Question: What is the circled part of the application called?
How can I get rid of it?
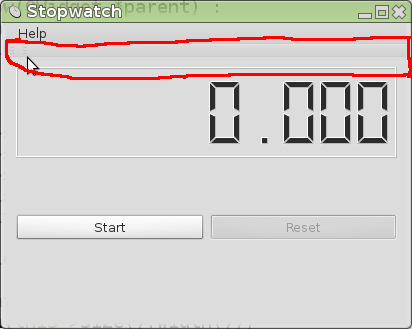
Answer: It is default toolbar (It is created automatically if your mainwidget is QMainWindow and you have ui form with it). To get rid of it, do something like this:
look at class diagram, when editing your *.ui file and remove 'QToolBar', named 'mainToolBar' by default, like here -.
or you can use 'void QMainWindow::removeToolBar ( QToolBar * toolbar )' - <URL>
or you can just hide through css or any means possible ( mainToolBar->hide() )
'''
mainWindow->setStyleSheet( "QMenuBar { border: none } QToolBar { border: none }" );
// or
toolBar->setStyleSheet( "border: none" );
menubar->setStyleSheet( "border: none" );
'''